【题型】证明题　【知识点】解析几何　【难度】medium
已知双曲线 \(\Gamma: \dfrac{x^2}{a^2} - \dfrac{y^2}{b^2} = 1\ (a > 0, b > 0)\) 过点 \(P(\sqrt{3}, \sqrt{6})\)，渐近线方程为 \(y = \pm \sqrt{3}x\).

(1) 求 \(\Gamma\) 的方程;

(2) 已知点 \(A(1,0)\)，过点 \(Q(1,2)\) 作动直线 \(l\) 与双曲线右支交于不同的两点 \(B\)、\(C\)，点 \(H\) 在线段 \(BC\) 上（不含端点）.

\(^{\textcircled{1}}\) 若 \(H\) 为 \(BC\) 的中点，\(\triangle AQH\) 的面积为 \(7\)，求直线 \(l\) 的斜率;

\(^{\textcircled{2}}\) 直线 \(AB\)、\(AH\)、\(AC\) 分别与 \(y\) 轴交于点 \(D\)、\(E\)、\(F\)，若 \(E\) 为 \(DF\) 的中点，证明：点 \(H\) 恒在定直线 \(3x - 2y - 3 = 0\) 上.
【解答】
【详解】（1）由题意，得 \(\dfrac{b}{a} = \sqrt{3}\)，则 \(b = \sqrt{3}a\) \(^{\textcircled{1}}\)，

将点 \(P(\sqrt{3},\sqrt{6})\) 代入双曲线方程，得 \(\dfrac{3}{a^2} - \dfrac{6}{b^2} = 1\) \(^{\textcircled{2}}\)，

联立\(^{\textcircled{1}}\)\(^{\textcircled{2}}\)解得 \(\begin{cases} a^2 = 1 \\ b^2 = 3 \end{cases}\)，故 \(\Gamma\) 的方程为 \(x^2 - \dfrac{y^2}{3} = 1\).

（2）若直线 \(l\) 的斜率不存在，则直线 \(l\) 与双曲线右支只有一个交点，不符合题意，故直线 \(l\) 的斜率存在.

设直线 \(l\) 的方程为 \(y - 2 = k(x - 1)\)，

与 \(x^2 - \dfrac{y^2}{3} = 1\) 联立得 \((3 - k^2)x^2 + (2k^2 - 4k)x - k^2 + 4k - 7 = 0\).

设 \(B(x_1,y_1)\)、\(C(x_2,y_2)\)，由题意，得
\[
\begin{cases}
3 - k^2 \neq 0 \\
\Delta = 12(7 - 4k) > 0 \\
x_1 + x_2 = \dfrac{2k^2 - 4k}{k^2 - 3} > 0 \\
x_1x_2 = \dfrac{k^2 - 4k + 7}{k^2 - 3} > 0
\end{cases}
\]
解得 \(k < -\sqrt{3}\).

\(^{\textcircled{1}}\) 因为 \(H\) 为 \(BC\) 中点，所以 \(x_H = \dfrac{k^2 - 2k}{k^2 - 3}\).

由 \(S_{\triangle AQH} = \dfrac{1}{2}|AQ||x_H - 1| = \left|\dfrac{k^2 - 2k}{k^2 - 3} - 1\right| = 7\)，得 \(7k^2 + 2k - 24 = (7k - 12)(k + 2) = 0\).

又 \(k < -\sqrt{3}\)，解得 \(k = -2\)，所以直线 \(l\) 的斜率为 \(-2\).

\(^{\textcircled{2}}\) 设直线 \(AB\) 的方程为 \(y = \dfrac{y_1}{x_1 - 1}(x - 1)\)，令 \(x = 0\)，得 \(y_D = \dfrac{-y_1}{x_1 - 1}\).

同理可得，\(y_E = \dfrac{-y_H}{x_H - 1}\)，\(y_F = \dfrac{-y_2}{x_2 - 1}\)，

因为 \(E\) 为 \(DF\) 中点，所以 \(2y_E = y_D + y_F\)，即 \(\dfrac{-2y_H}{x_H - 1} = \dfrac{-y_1}{x_1 - 1} + \dfrac{-y_2}{x_2 - 1}\).

又因为点 \(B\)、\(C\)、\(H\) 都在直线 \(l\) 上，

所以 \(\dfrac{2\left[k(x_H - 1) + 2\right]}{x_H - 1} = \dfrac{\left[k(x_1 - 1) + 2\right](x_2 - 1) + \left[k(x_2 - 1) + 2\right](x_1 - 1)}{(x_1 - 1)(x_2 - 1)}\)，

整理，得 \(2k + \dfrac{4}{x_H - 1} = 2k + \dfrac{2(x_1 + x_2) - 4}{(x_1 - 1)(x_2 - 1)}\)，

代入韦达定理，得 \(x_H = \dfrac{2k - 7}{2k - 3}\)，所以 \(y_H = k(x_H - 1) + 2 = \dfrac{-6}{2k - 3}\).

因为 \(3x_H - 2y_H = 3 \cdot \dfrac{2k - 7}{2k - 3} - 2 \cdot \dfrac{-6}{2k - 3} = \dfrac{6k - 9}{2k - 3} = 3\)，所以点 \(H\) 恒在定直线 \(3x - 2y - 3 = 0\) 上.

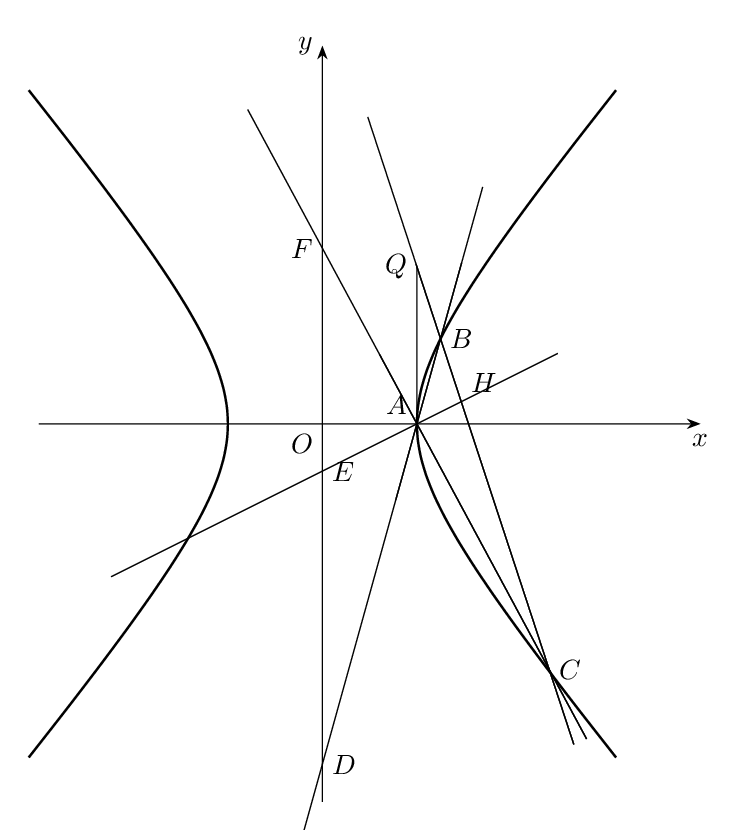